Question: Bootstrap defines the following:
'''
* {
-webkit-box-sizing: border-box;
-moz-box-sizing: border-box;
box-sizing: border-box
}
:after, :before {
-webkit-box-sizing: border-box;
-moz-box-sizing: border-box;
box-sizing: border-box
}
'''
Unfortunately this messes up my radio buttons which I am using from another theme (Java Primefaces):

'''
<div class="ui-radiobutton ui-widget">
<div class="ui-helper-hidden-accessible">
<input id="form:quest:0:questionId:0" name="form:quest:0:questionId" type="radio" value="Yes" onchange="PrimeFaces.ab({s:'form:quest:0:questionId',e:'valueChange',p:'form:quest:0:questionId',u:'form:quest:0:msgQuestion'});" checked="checked" />
</div>
<div class="ui-radiobutton-box ui-widget ui-corner-all ui-state-default ui-state-active">
<span class="ui-radiobutton-icon ui-icon ui-icon-bullet" />
</div>
</div>
'''
I want to fix this for just the radio button class (.ui-radiobutton-icon) but the universal selector seems to always override even when I use !important to reset the style to content-box.
e.g.
'''
.ui-radiobutton-icon, .ui-radiobutton-icon:before, .ui-radiobutton-icon:after
{
-webkit-box-sizing: content-box !important;
-moz-box-sizing: content-box !important;
box-sizing: content-box !important;
}
'''
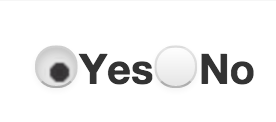
Answer: This did the trick. I was targetting the wrong element.
'''
.ui-radiobutton-box
{
-webkit-box-sizing: content-box;
-moz-box-sizing: content-box;
box-sizing: content-box;
}
'''